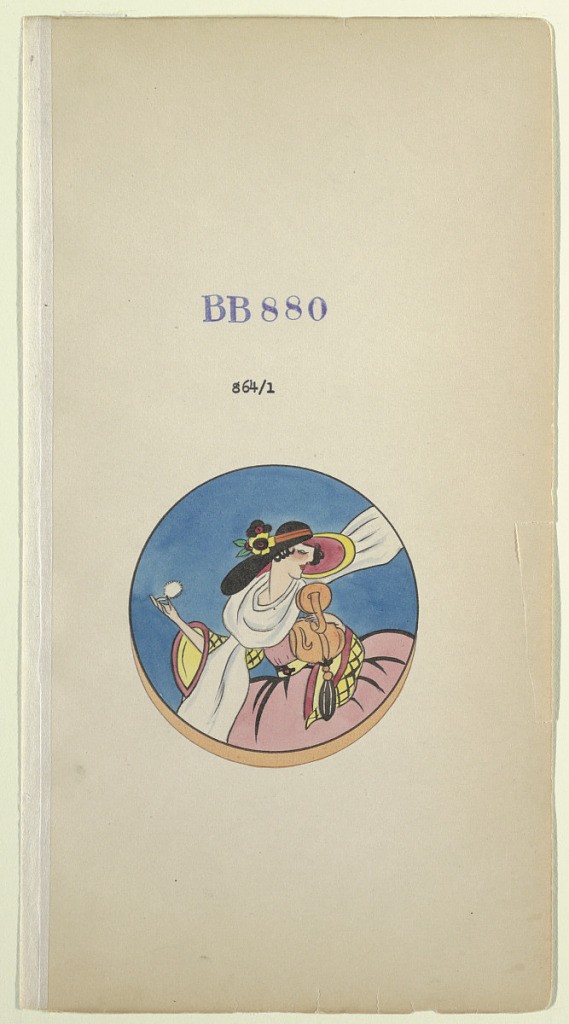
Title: Design for a Compact
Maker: Noritake, Japan and New York, New York, USA
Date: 1880–1910
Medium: Brush and gouache on cream paper
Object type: Drawing
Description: Design for a compact cover with a woman in a pink dress wearing a floppy had, looking back and holding a powder puff in one hand, against a blue ground.